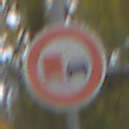
Verkehrszeichen: UeberholverbotKraftfahrzeuge
Umgebung: Outdoor, Nature
Tageszeit: Midday
Wetter: Overcast
Licht: Natural
Jahreszeit: Autumn
Kontrast: LowContrast